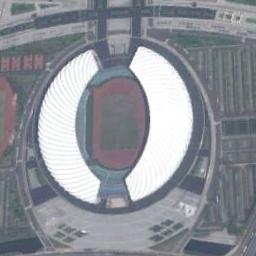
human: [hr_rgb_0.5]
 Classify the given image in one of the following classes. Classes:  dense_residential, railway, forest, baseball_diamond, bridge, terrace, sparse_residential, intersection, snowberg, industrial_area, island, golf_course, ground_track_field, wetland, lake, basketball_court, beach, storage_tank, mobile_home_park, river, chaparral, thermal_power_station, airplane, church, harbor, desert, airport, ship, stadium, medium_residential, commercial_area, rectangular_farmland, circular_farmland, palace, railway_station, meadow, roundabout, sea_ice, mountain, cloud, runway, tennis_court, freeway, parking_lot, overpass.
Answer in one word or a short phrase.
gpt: stadium